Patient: sex M, age 55
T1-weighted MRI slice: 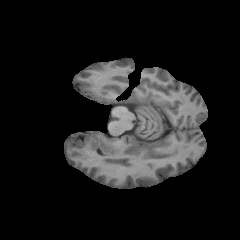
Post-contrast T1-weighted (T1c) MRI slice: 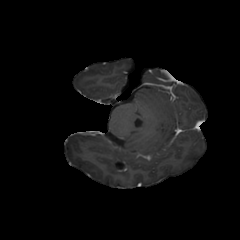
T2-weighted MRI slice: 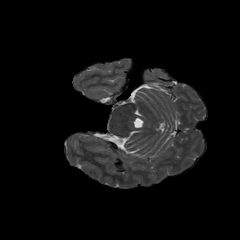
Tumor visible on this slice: no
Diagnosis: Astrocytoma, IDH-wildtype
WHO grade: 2